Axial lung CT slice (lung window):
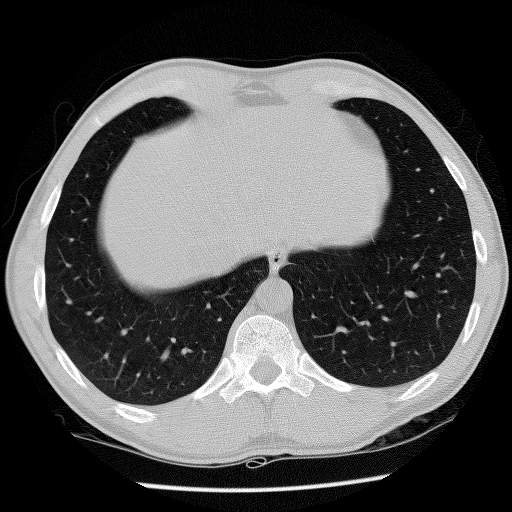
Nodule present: no